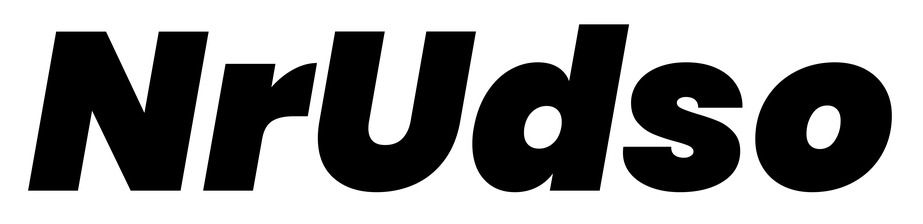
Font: Poppins-BlackItalic